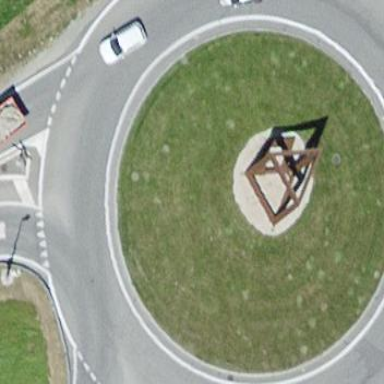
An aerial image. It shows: Secondary road with asphalt surface leading to roundabout.